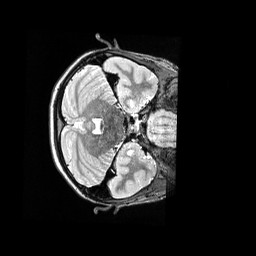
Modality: T2w
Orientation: axial
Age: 11
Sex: female
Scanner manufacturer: siemens
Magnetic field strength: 3 T
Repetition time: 3.2 s
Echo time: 0.564 s